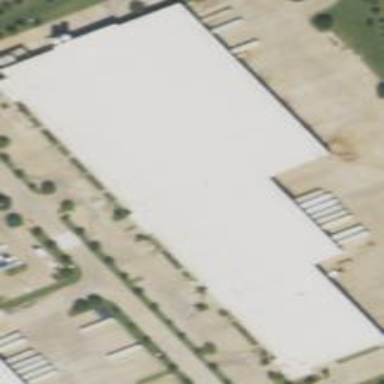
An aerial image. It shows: Warehouse.